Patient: sex M, age 74
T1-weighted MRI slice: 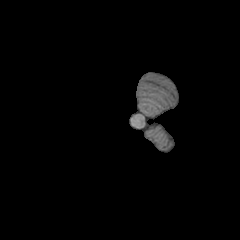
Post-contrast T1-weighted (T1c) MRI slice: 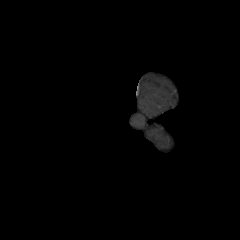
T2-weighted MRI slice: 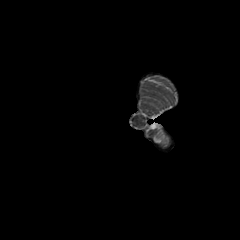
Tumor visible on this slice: no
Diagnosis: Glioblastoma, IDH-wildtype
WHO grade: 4